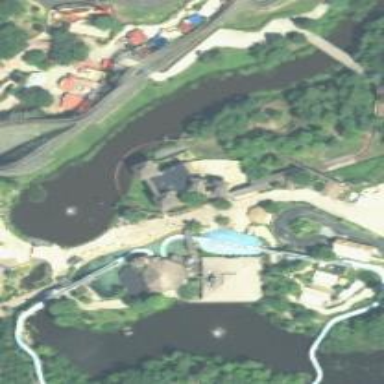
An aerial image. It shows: Water slide attraction.